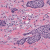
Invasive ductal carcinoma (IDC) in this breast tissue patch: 1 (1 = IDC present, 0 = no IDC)